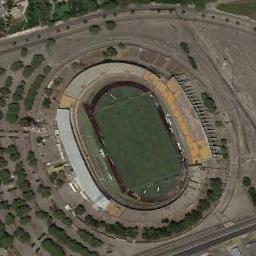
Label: stadium